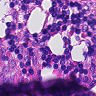
Metastatic tissue present: no